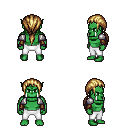
a pixel art fantasy rpg character, male body template, orc, green skin, steel arm armor, white pants, blonde ponytail hairstyle, cloth bracers, four views (front, back, left, right), 2x2 character sprite sheet, small pixel art, hard edges, no anti-aliasing